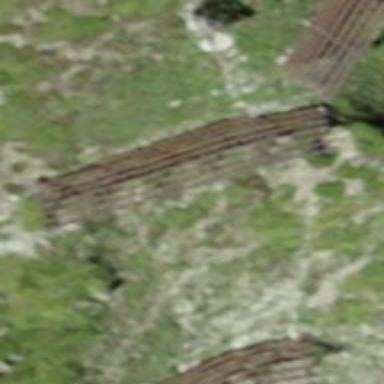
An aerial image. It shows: Snow fence that is man-made.